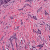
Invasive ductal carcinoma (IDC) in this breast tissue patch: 1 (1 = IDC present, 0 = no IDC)